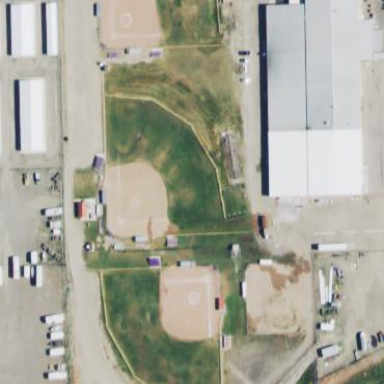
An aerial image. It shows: Softball pitch for leisure sports.